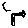
Label: hexagon